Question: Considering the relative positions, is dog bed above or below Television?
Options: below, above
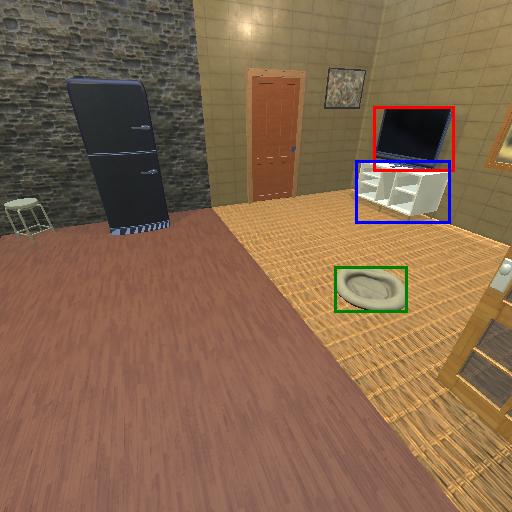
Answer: below